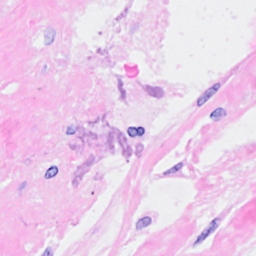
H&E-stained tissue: Breast